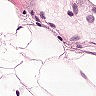
Metastatic tissue present: no